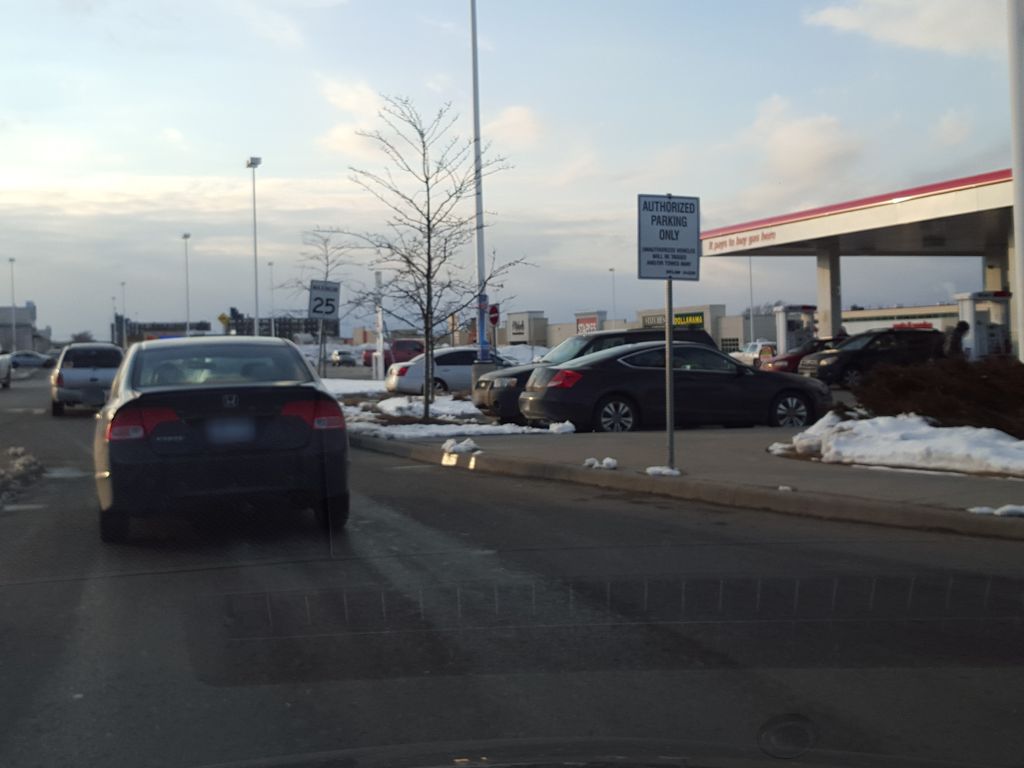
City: hamilton